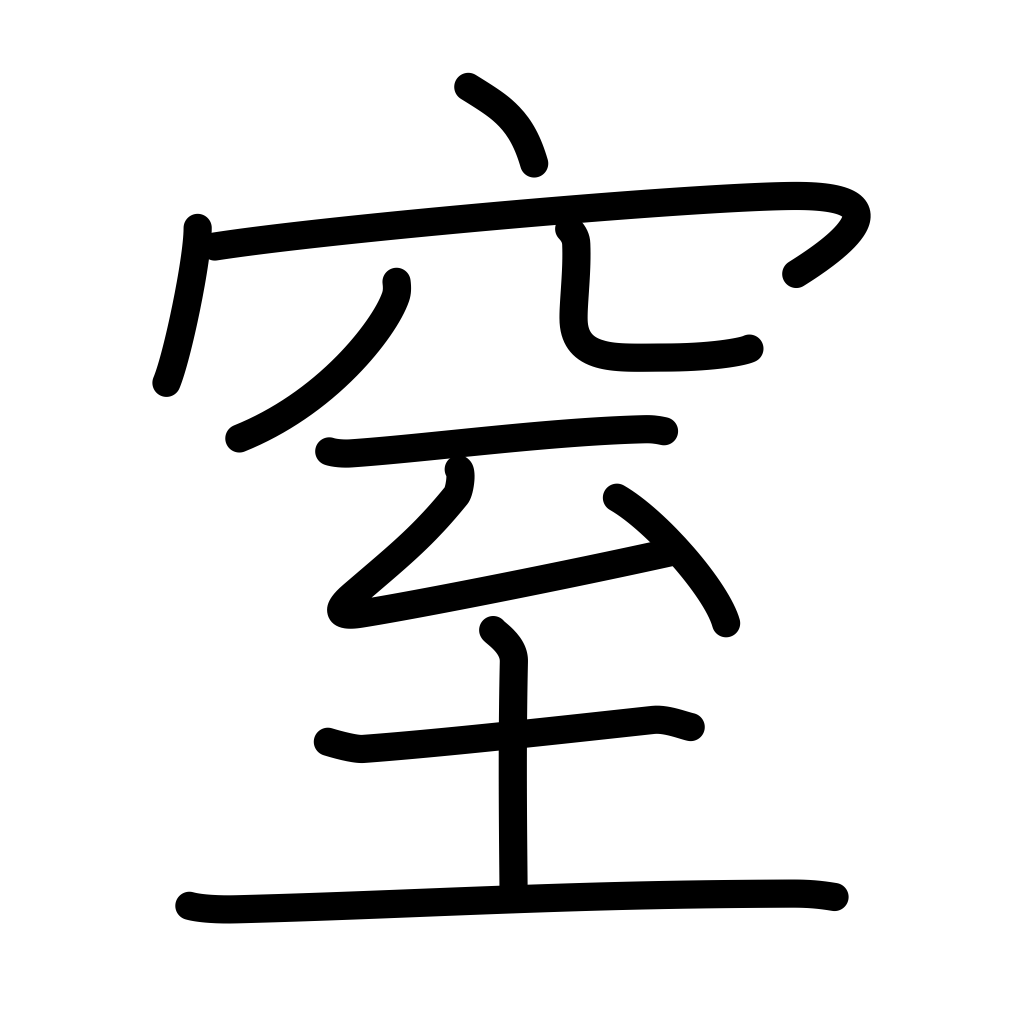
Meaning: plug up, obstruct